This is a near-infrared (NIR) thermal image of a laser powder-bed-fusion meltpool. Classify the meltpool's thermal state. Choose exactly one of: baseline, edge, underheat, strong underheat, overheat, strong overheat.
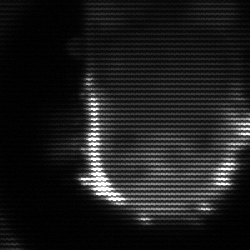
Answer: baseline